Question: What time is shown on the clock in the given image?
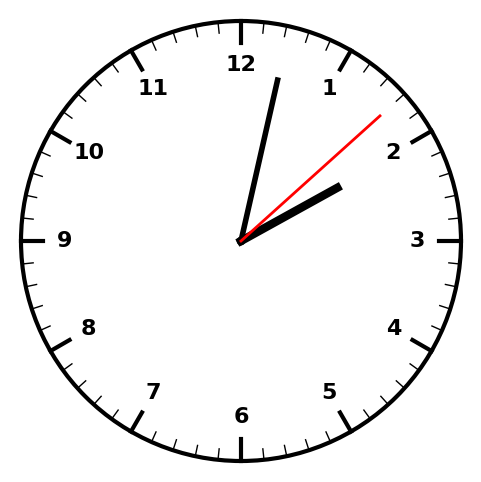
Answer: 02:02:08